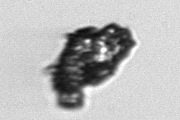
Label: Delphineis